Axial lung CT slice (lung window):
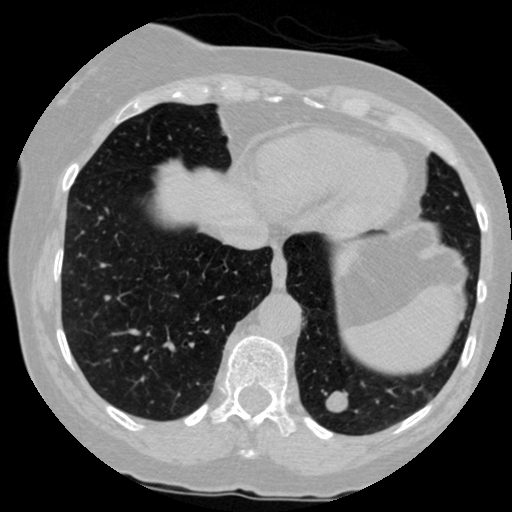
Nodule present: yes
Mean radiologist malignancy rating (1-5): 3.75